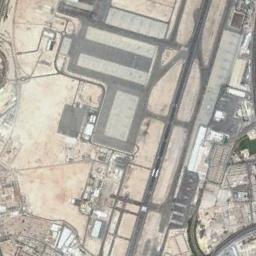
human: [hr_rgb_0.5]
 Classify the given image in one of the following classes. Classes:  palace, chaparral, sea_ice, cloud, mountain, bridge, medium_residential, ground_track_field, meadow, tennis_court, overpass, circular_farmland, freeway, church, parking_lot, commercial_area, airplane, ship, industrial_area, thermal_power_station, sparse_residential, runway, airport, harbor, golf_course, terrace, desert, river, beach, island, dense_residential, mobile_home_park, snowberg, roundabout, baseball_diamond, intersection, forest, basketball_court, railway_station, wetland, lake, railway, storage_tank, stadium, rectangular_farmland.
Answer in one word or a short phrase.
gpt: airport